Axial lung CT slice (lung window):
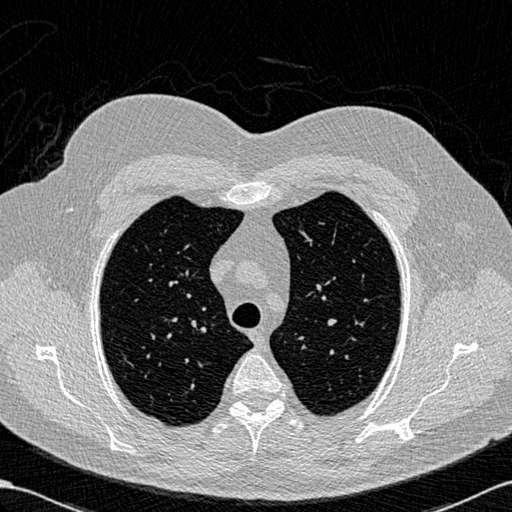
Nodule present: no